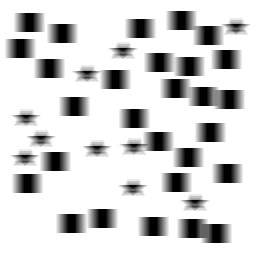
Squares: 28
Triangles: 0
Stars: 10
Total shapes: 38